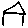
Label: house